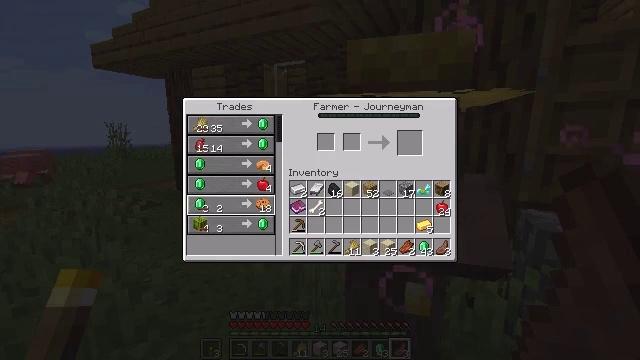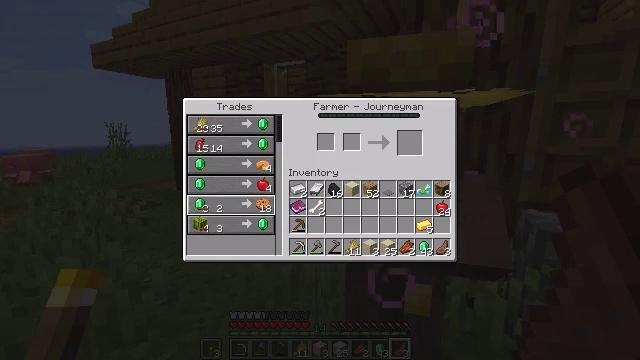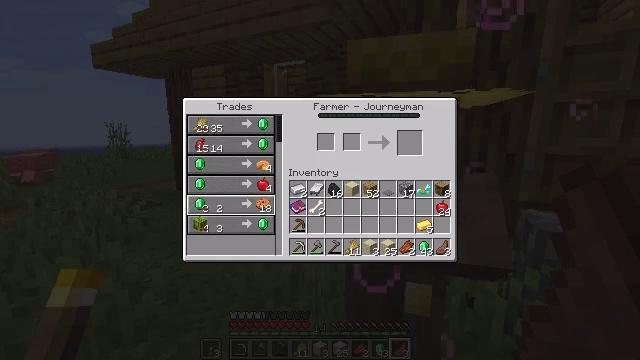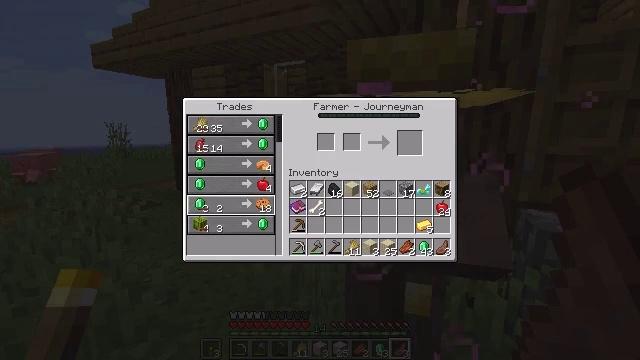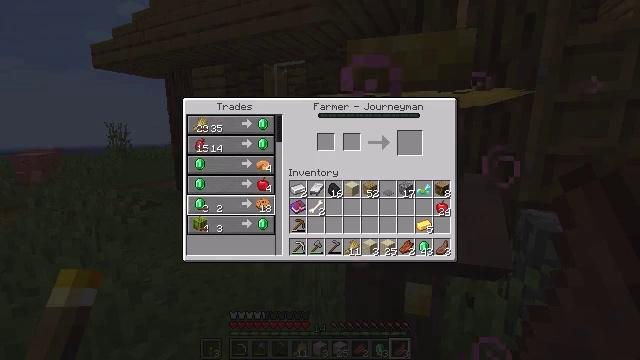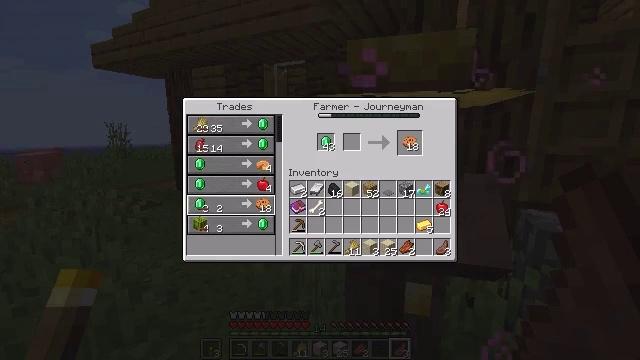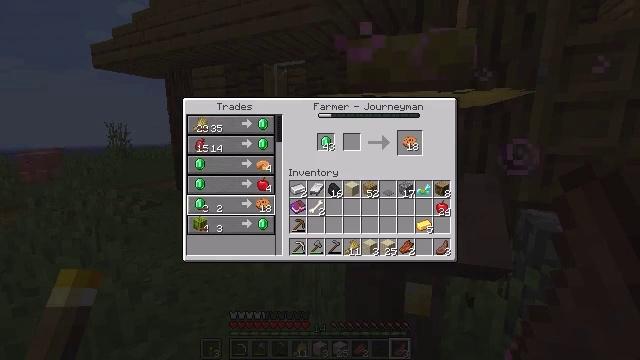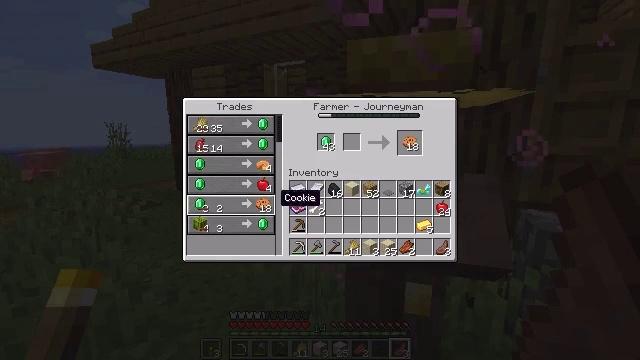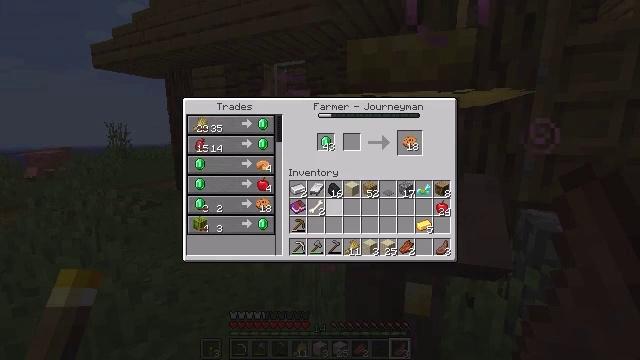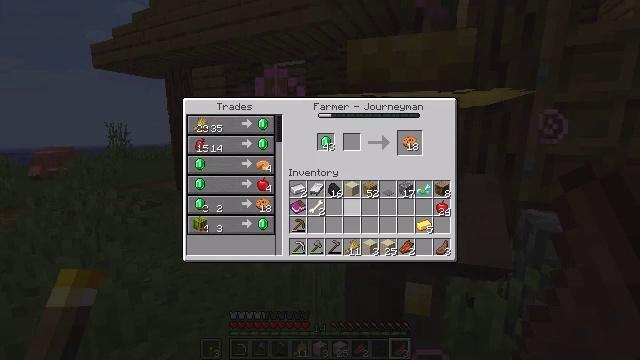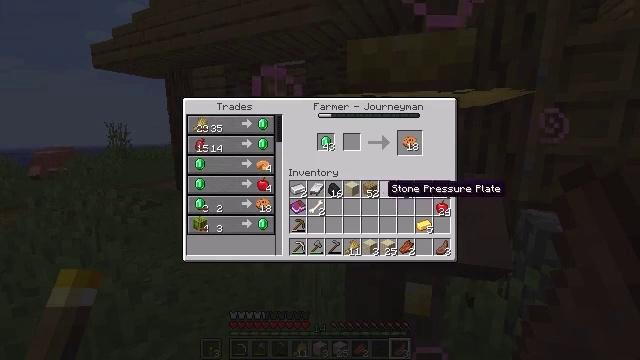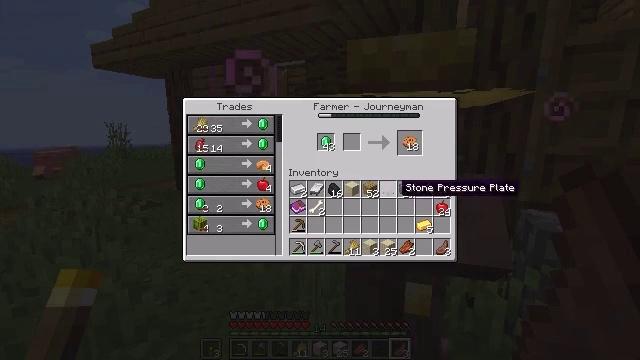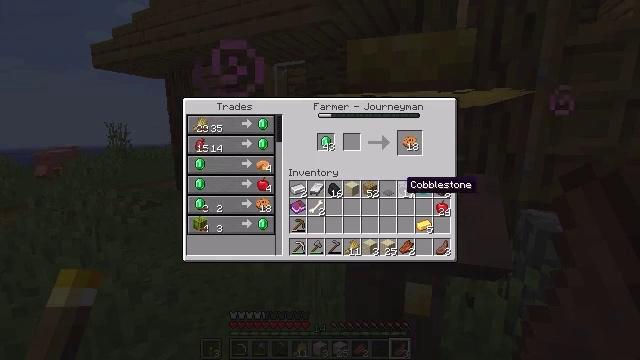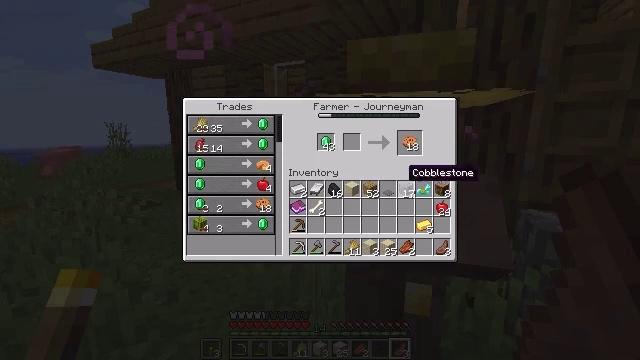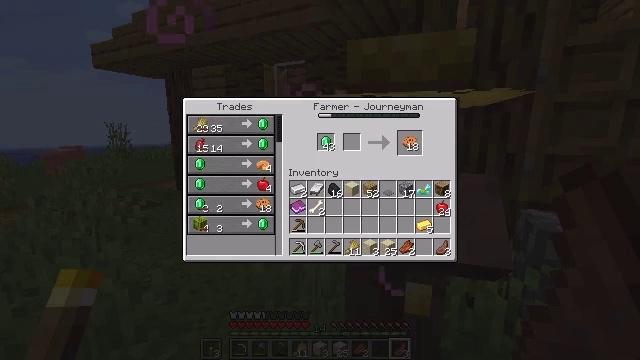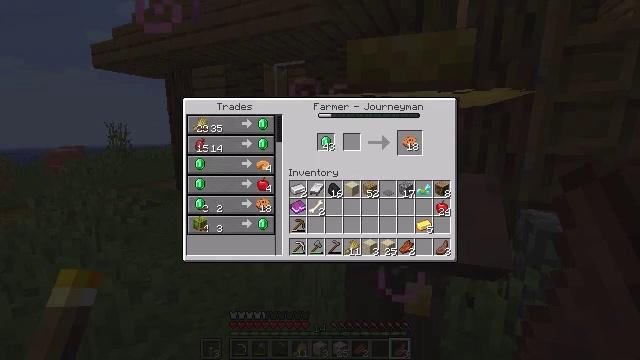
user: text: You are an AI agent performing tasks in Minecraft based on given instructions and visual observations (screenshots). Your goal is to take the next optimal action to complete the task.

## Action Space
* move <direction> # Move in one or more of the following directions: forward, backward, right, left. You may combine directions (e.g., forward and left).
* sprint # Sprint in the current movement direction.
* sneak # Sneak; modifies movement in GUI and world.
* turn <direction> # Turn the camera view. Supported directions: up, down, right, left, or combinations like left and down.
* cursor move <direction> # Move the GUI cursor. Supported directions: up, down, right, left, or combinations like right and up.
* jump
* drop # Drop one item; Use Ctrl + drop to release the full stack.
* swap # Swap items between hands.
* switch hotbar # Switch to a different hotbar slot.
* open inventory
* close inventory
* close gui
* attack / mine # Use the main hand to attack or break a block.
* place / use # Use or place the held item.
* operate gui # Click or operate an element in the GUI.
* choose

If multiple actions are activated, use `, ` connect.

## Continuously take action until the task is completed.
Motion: motion action
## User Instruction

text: Interact with the furnace to craft a brick.
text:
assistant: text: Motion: cursor move right
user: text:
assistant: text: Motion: no_op
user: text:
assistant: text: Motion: no_op
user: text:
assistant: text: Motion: no_op
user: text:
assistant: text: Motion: operate gui
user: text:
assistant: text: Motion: operate gui
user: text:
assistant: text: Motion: cursor move right
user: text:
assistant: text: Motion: cursor move right
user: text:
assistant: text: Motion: cursor move right
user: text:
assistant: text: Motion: cursor move right
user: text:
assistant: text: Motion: cursor move right
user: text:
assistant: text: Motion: no_op
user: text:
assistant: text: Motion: cursor move up
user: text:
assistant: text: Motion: cursor move up
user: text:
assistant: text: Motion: no_op
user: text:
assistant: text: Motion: no_op
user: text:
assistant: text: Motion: no_op
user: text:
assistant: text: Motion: cursor move left
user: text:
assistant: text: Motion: cursor move left and down
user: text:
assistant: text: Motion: cursor move left and down
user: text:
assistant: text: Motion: cursor move left and down
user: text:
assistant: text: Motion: no_op
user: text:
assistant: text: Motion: no_op
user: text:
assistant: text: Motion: no_op
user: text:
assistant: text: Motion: no_op
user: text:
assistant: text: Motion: cursor move left
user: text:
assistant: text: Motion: no_op
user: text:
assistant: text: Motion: no_op
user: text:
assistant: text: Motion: operate gui
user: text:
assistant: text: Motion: operate gui